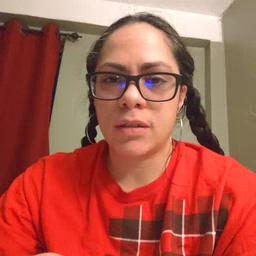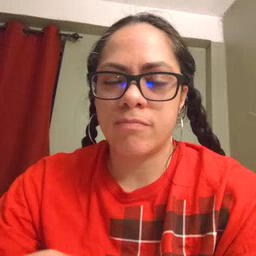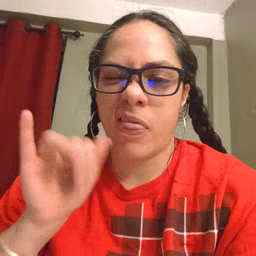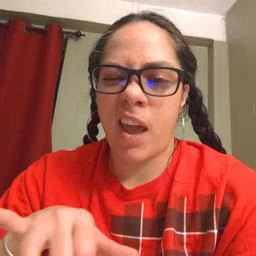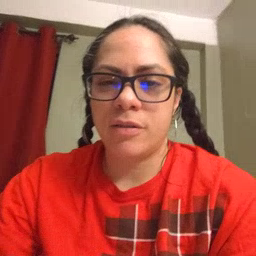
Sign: that